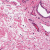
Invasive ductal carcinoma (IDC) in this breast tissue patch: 0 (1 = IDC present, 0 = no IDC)